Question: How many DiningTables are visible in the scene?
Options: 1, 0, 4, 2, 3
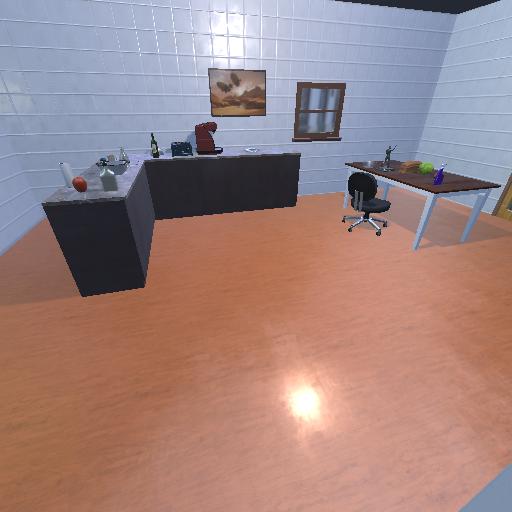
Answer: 1